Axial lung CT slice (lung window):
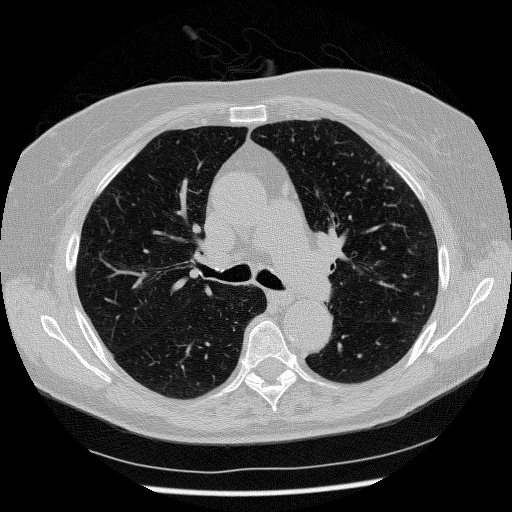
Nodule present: no